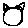
Label: cat